Interaction volume radius: 10 \u00c5
Interaction volume height: 10 \u00c5
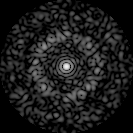
Disorder parameter: 0.8086